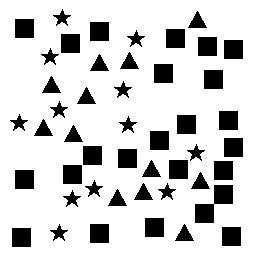
Squares: 24
Triangles: 12
Stars: 12
Total shapes: 48